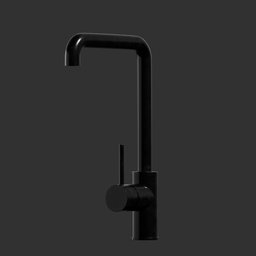
Label: appliances